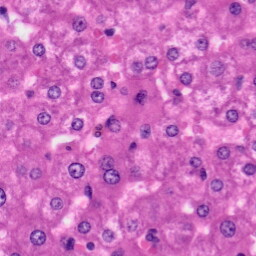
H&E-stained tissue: Liver